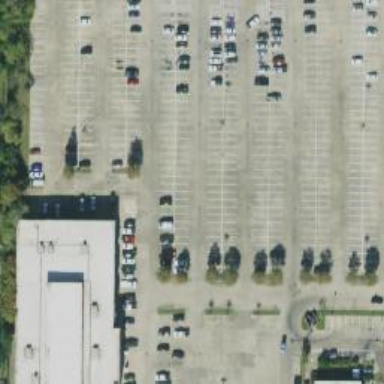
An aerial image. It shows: Parking space is available.